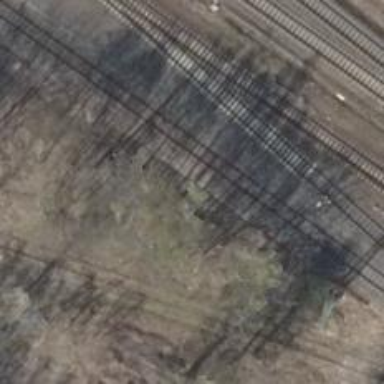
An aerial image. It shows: Railway signal.